Interaction volume radius: 10 \u00c5
Interaction volume height: 20 \u00c5
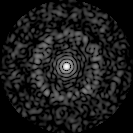
Disorder parameter: 0.8281